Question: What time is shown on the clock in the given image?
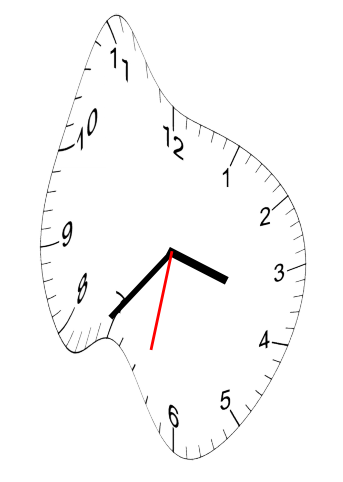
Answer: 03:36:32